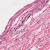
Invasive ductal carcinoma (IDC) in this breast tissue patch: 0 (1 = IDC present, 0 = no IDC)